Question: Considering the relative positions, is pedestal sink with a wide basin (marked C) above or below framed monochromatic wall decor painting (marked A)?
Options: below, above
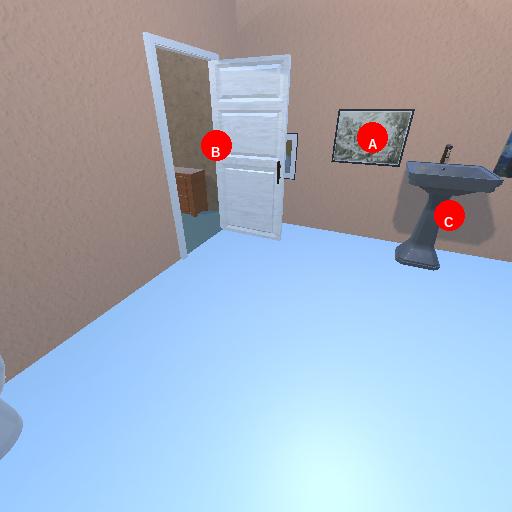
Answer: below